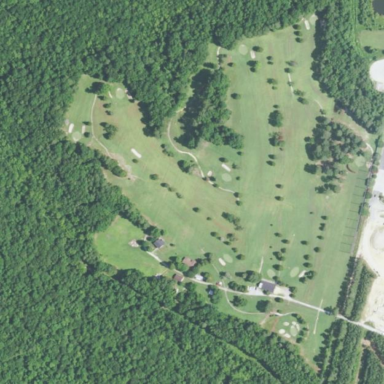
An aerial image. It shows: Golf course surrounded by greenery.